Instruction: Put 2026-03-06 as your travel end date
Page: home
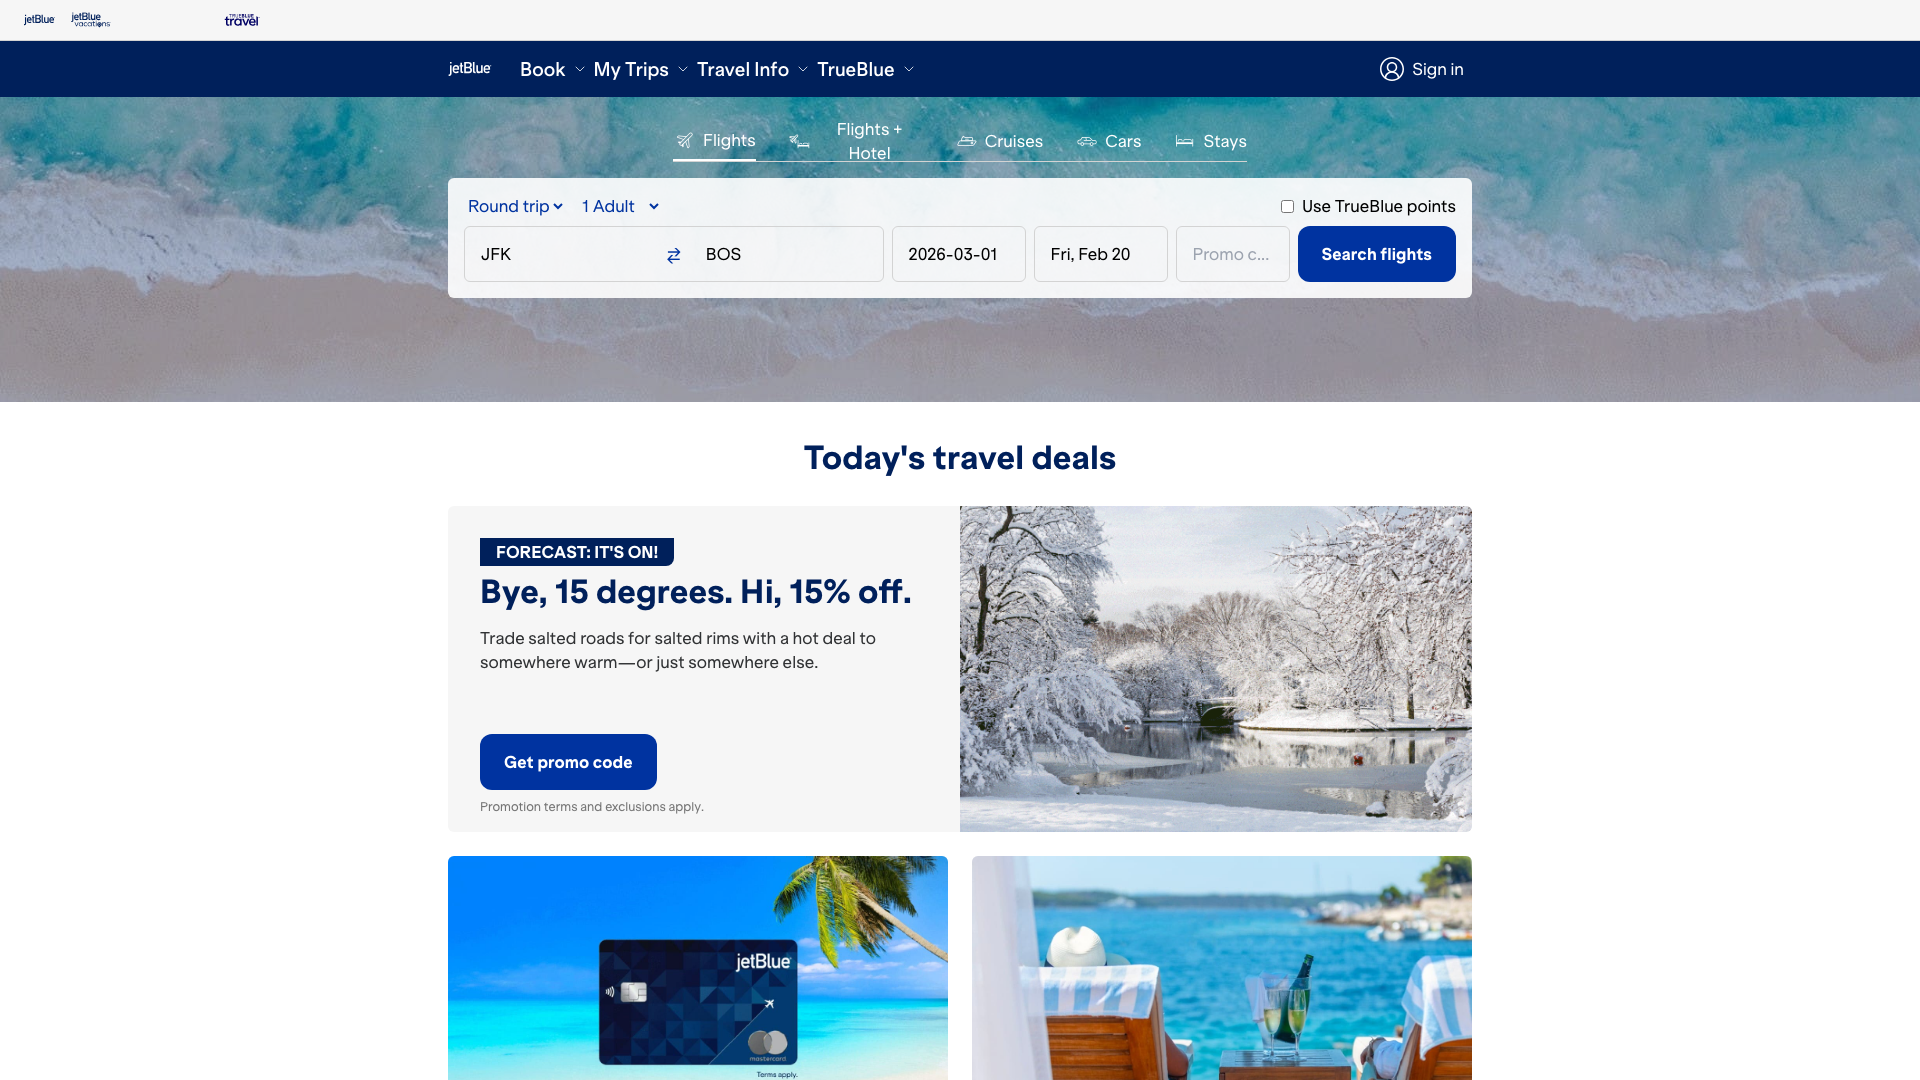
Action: type